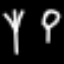
Label: fork